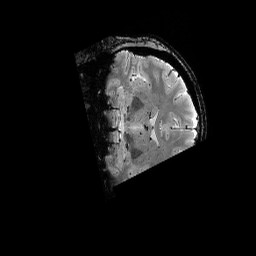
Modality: T2starw
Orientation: coronal
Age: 26
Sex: female
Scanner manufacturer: siemens
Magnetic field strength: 6.98 T
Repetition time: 4.91 s
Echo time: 0.016 s